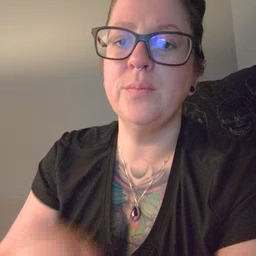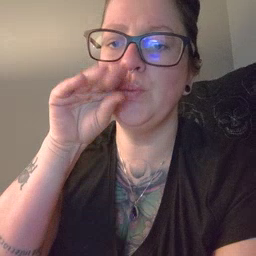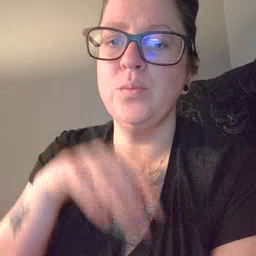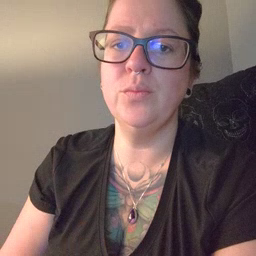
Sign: goose